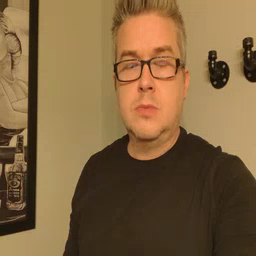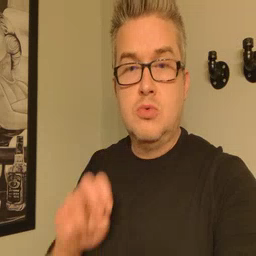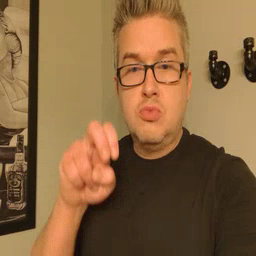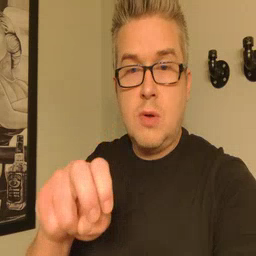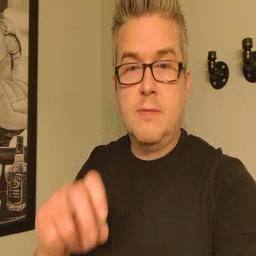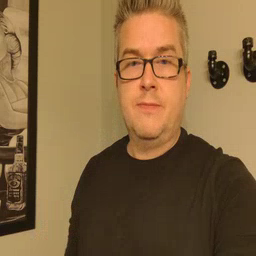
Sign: ride